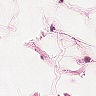
Metastatic tissue present: no